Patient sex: M
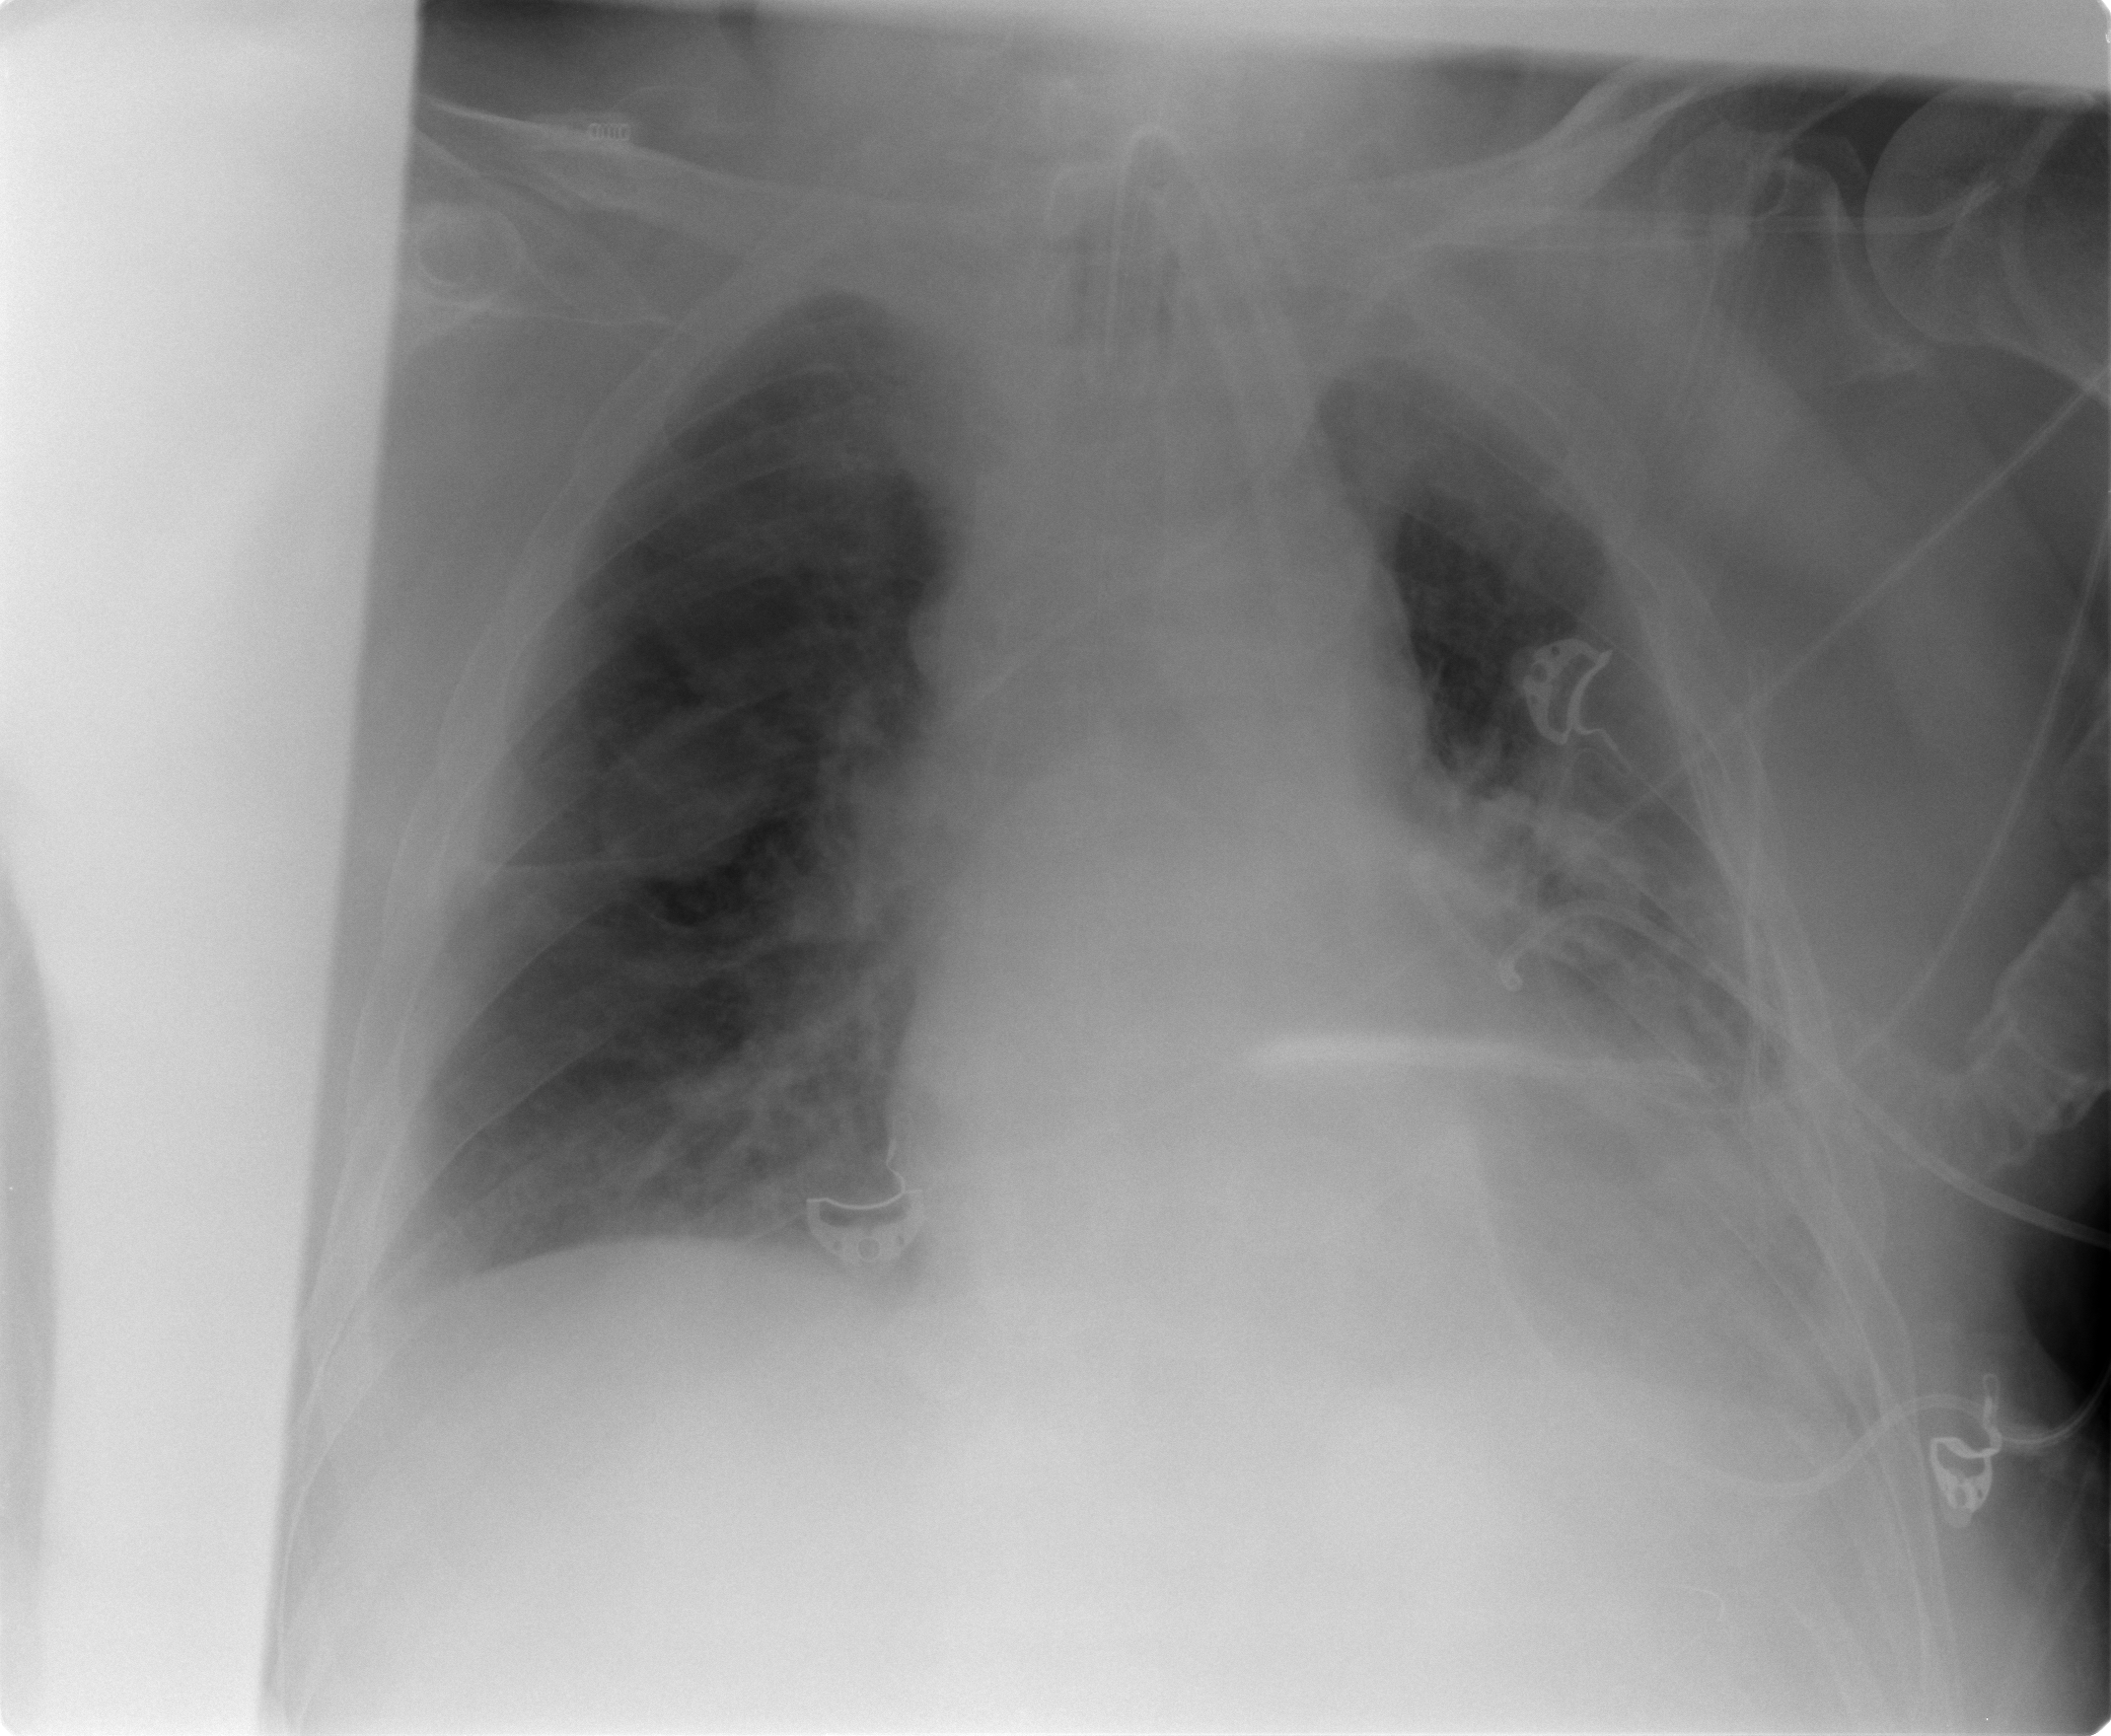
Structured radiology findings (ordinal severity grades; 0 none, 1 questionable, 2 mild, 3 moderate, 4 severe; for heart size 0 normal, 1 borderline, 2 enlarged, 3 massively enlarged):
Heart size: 2
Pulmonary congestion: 2
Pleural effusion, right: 2
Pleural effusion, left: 3
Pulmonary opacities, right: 0
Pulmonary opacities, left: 0
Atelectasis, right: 2
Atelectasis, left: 3